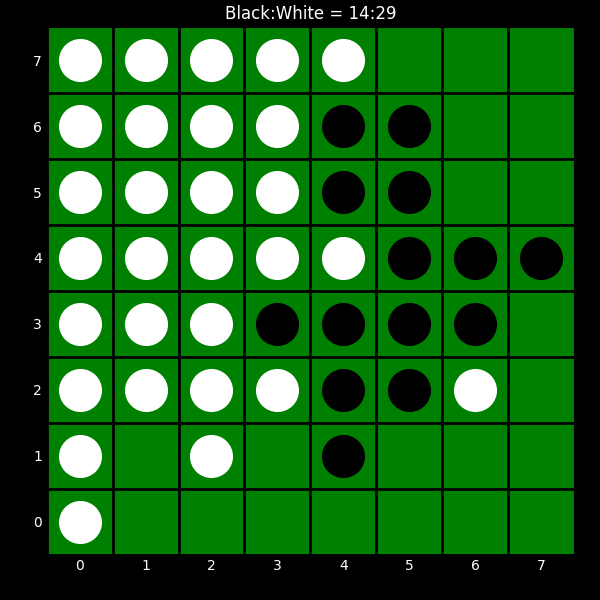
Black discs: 14
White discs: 29